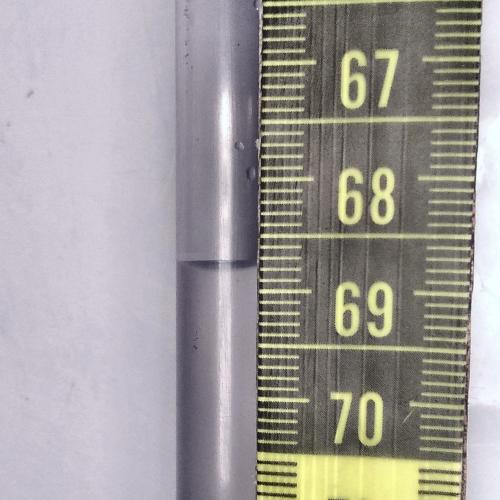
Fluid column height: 68.8 cm